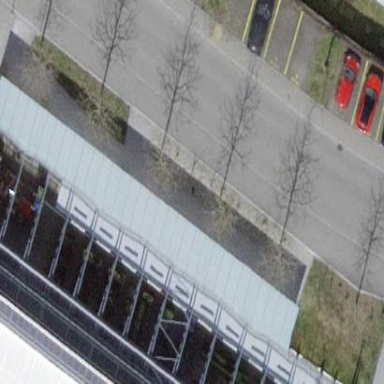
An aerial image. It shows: Shed designated as bicycle parking facility.